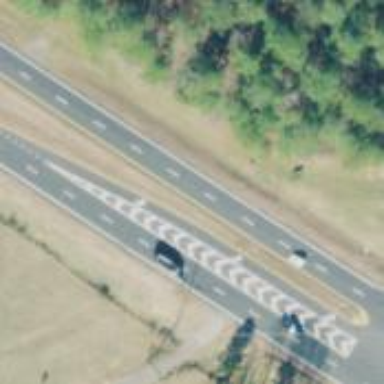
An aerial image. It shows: Asphalt road classified as trunk highway.